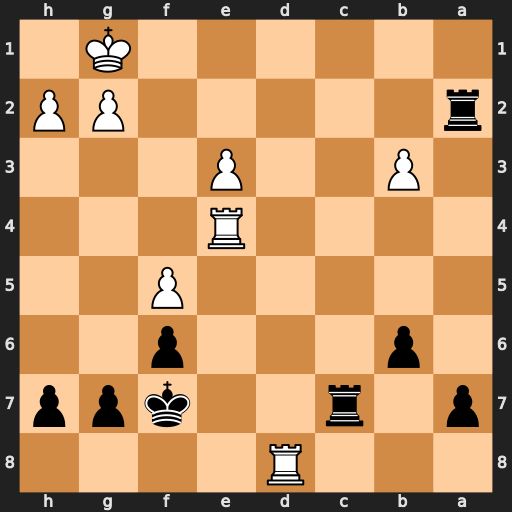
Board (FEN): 3R4/p1r2kpp/1p3p2/5P2/4R3/1P2P3/r5PP/6K1
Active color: b
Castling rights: -
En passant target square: -
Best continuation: Rc1+ Rd1 Rxd1#